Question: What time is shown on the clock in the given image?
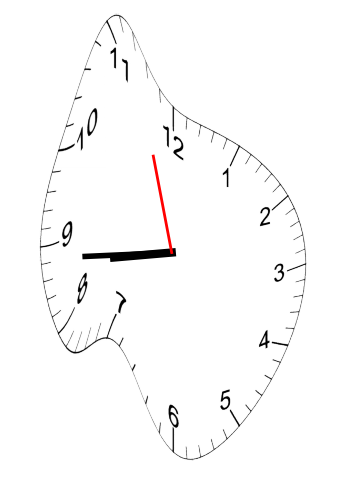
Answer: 08:43:57